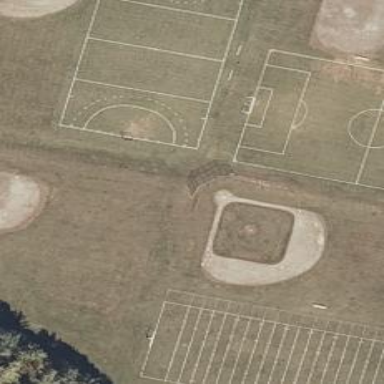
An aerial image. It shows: Grass pitch designated for multiple sports activities.